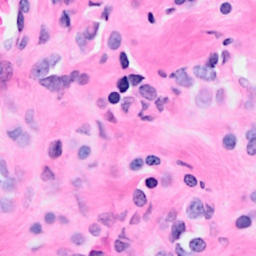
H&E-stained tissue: Breast